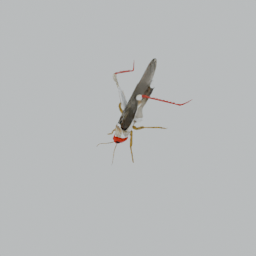
Label: animals